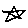
Label: star